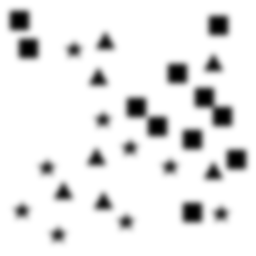
Squares: 11
Triangles: 7
Stars: 9
Total shapes: 27